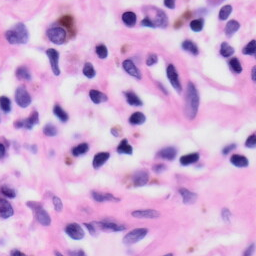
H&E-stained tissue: Skin